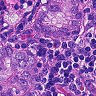
Metastatic tissue present: yes